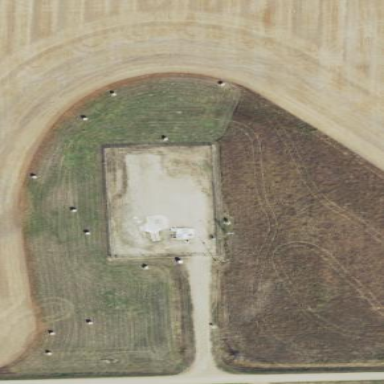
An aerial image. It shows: Military bunker within fenced area.